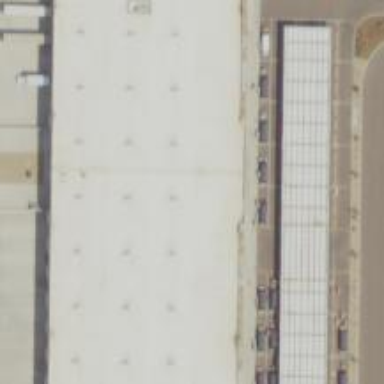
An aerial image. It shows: Warehouse building.